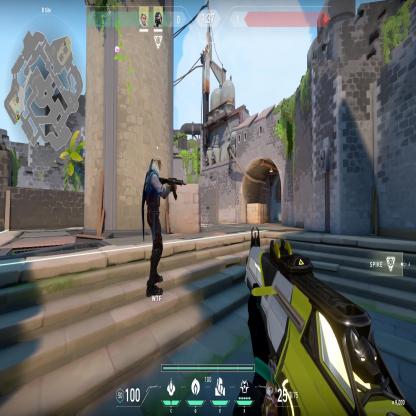
Label: teammate